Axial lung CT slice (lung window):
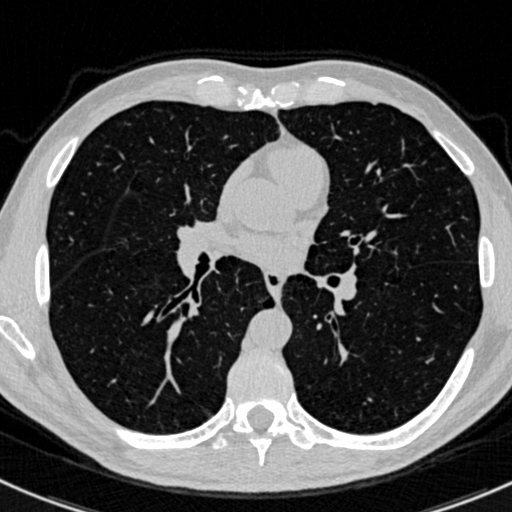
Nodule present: no